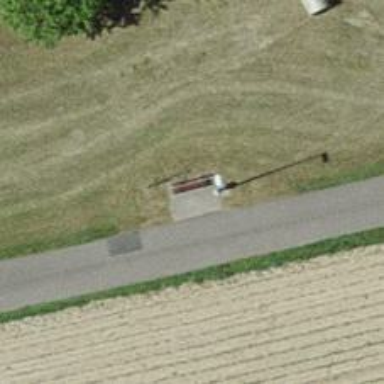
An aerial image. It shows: Brown bench.